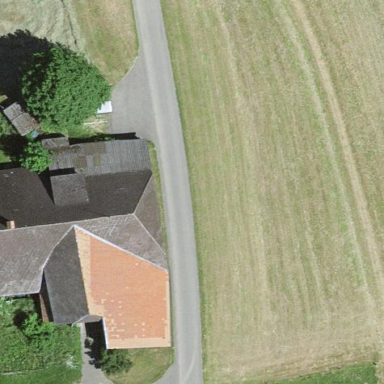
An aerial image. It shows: Farm building.